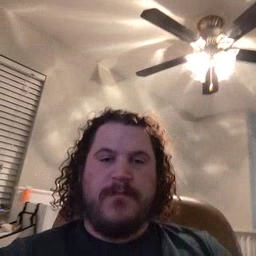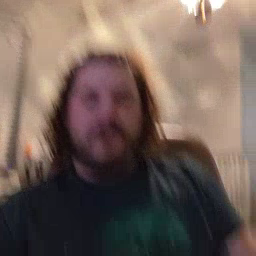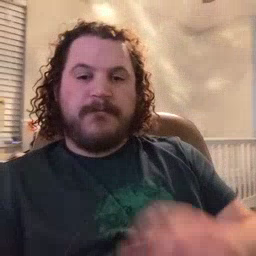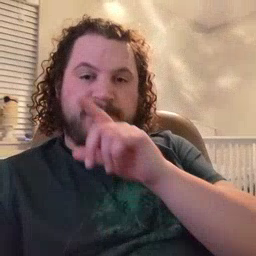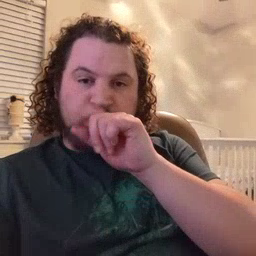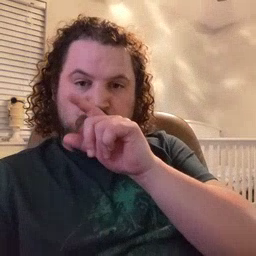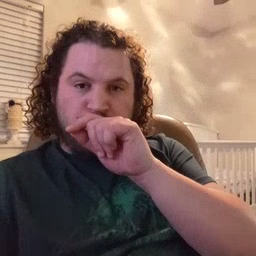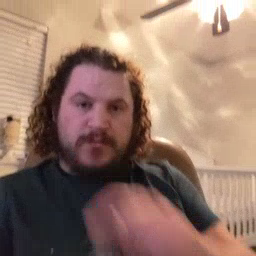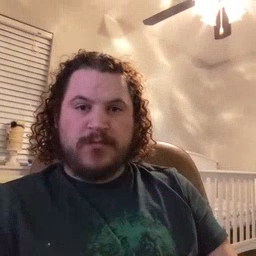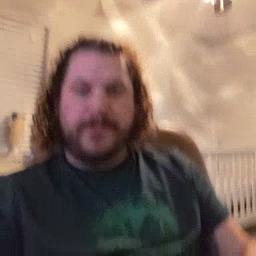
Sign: bird